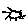
Label: sun